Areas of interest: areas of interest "High-End Equipment Manufacturing Industrial Park"
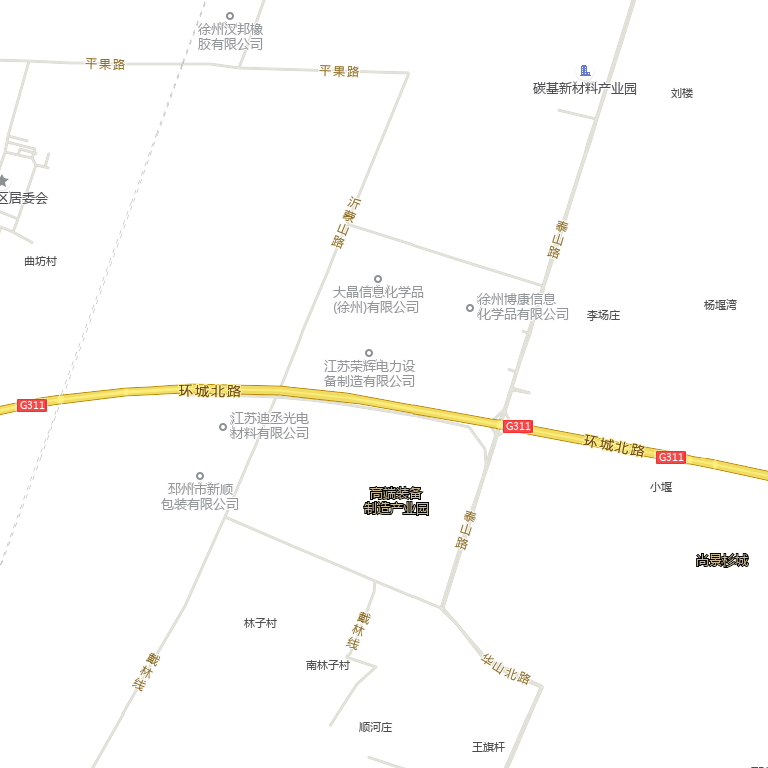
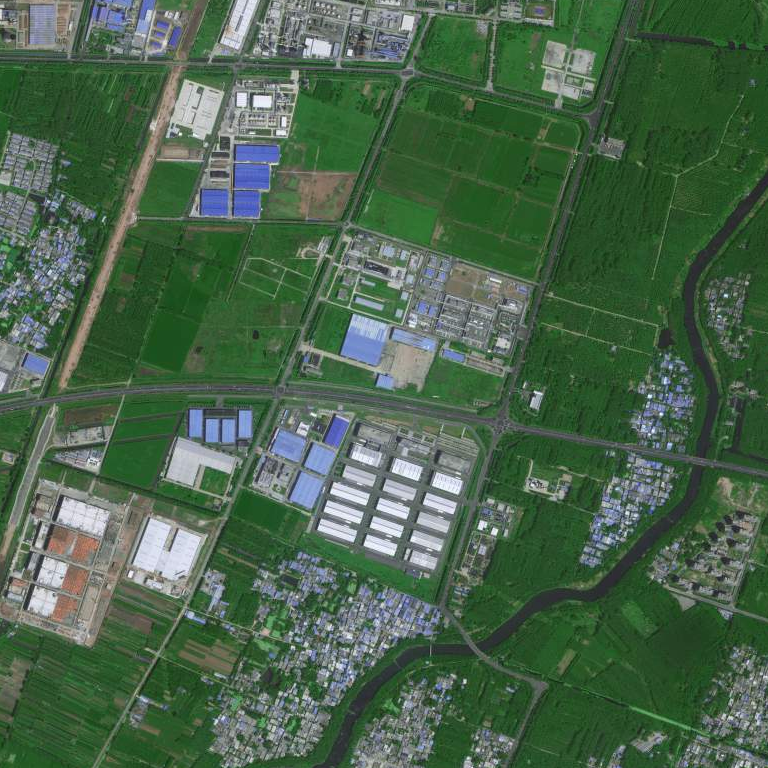